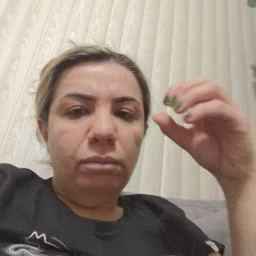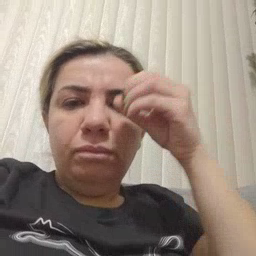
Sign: owl